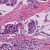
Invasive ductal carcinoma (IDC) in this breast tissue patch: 1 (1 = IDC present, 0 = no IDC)